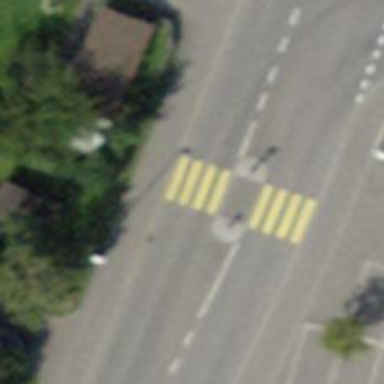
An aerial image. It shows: Uncontrolled zebra crossing with traffic island.